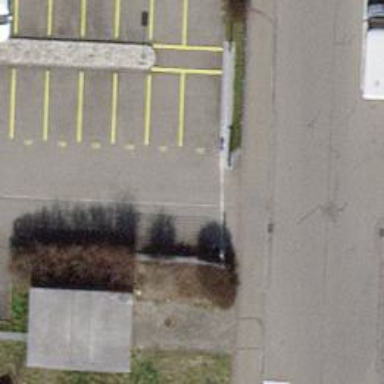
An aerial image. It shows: Parking aisle designated as service road.